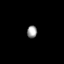
Tissue: prostate
Cell type: T cells
Senescence score: 0.2583
Nuclear area (px): 120
Mean DAPI intensity: 153.767